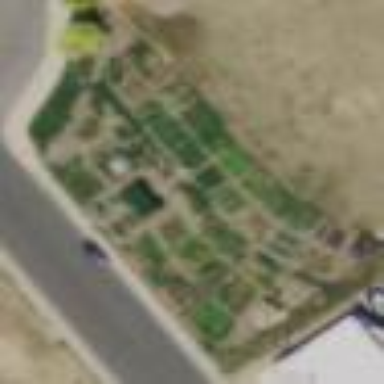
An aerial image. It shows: Allotments area.